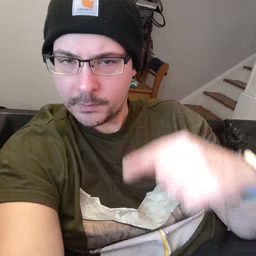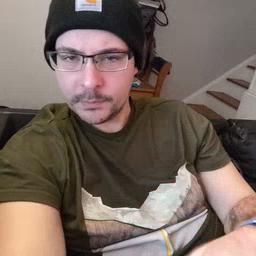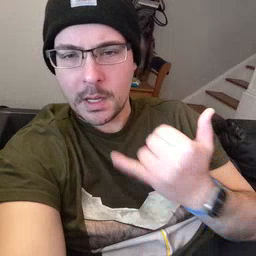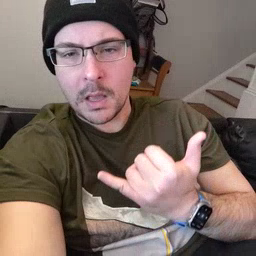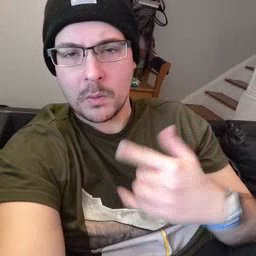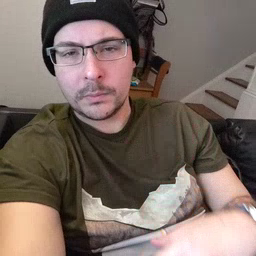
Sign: now